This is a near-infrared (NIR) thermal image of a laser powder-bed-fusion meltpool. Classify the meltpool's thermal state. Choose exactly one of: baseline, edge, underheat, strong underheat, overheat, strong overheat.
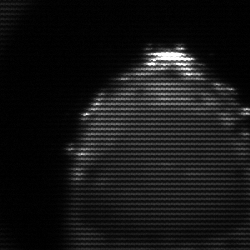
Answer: edge